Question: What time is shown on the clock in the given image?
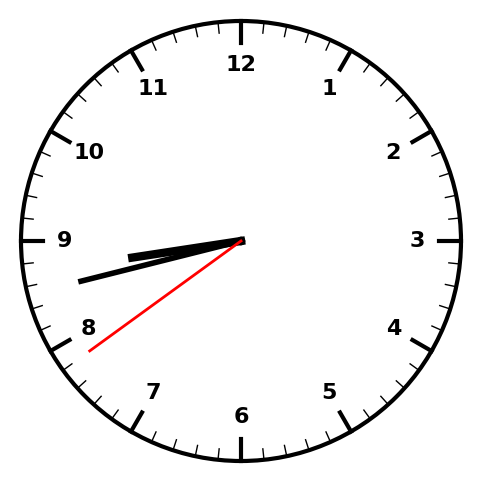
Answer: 08:42:39